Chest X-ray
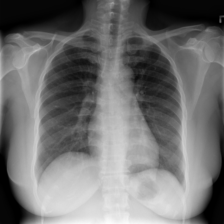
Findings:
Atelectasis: negative
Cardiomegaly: negative
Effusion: negative
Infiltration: negative
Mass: negative
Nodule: negative
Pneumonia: negative
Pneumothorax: negative
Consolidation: negative
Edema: negative
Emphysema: negative
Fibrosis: negative
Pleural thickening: negative
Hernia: negative